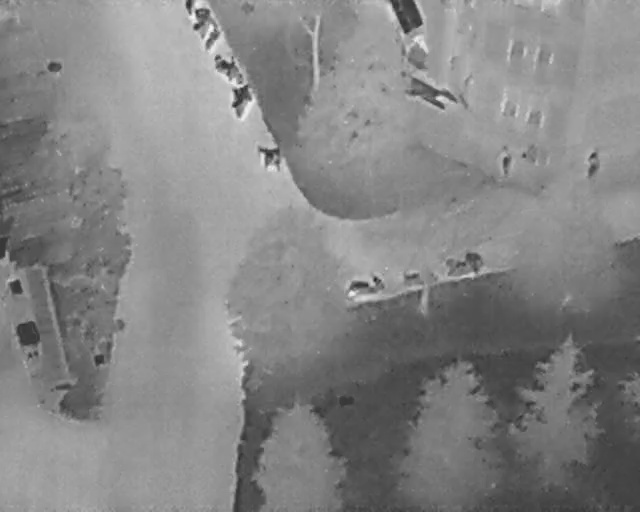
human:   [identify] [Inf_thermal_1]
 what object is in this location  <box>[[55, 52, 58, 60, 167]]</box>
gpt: <ref>1 large bicycle at the center</ref>

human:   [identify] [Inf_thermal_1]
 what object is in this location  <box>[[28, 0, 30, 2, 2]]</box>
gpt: <ref>1 small bicycle at the top left</ref>

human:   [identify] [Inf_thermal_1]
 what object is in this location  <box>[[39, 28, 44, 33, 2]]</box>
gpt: <ref>1 medium bicycle at the center</ref>

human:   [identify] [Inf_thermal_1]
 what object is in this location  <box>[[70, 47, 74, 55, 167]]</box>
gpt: <ref>1 large bicycle at the right</ref>

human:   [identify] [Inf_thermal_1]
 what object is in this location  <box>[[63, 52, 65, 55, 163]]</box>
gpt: <ref>1 small bicycle at the center</ref>